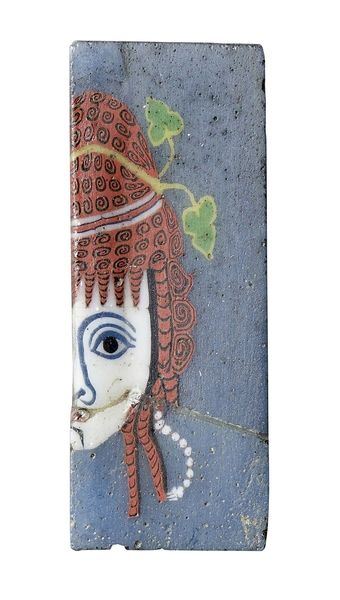
Titel: Mosaikglasstein mit der Darstellung einer Theatermaske
Standort: Hamburg
Institution: Museum für Kunst und Gewerbe Hamburg
Schlagwörter: glas, geschichte, theater, maske, mosaik, wandschmuck, bacchus, gepresst, mundgeblasen, theaterkostüm, bodenbeläge, theateraufführung, frühe kaiserzeit, prinzipat, mosaikglas, fadenglas